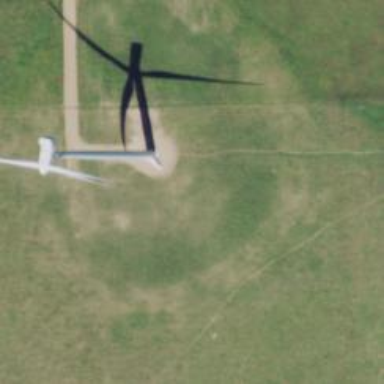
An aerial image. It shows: Wind generator powered by horizontal axis wind turbine.